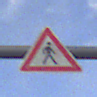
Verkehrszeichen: FussgaengerLinks
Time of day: MorningAfternoon
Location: Outdoor (Suburban)
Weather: PartlyCloudy
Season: NotSpecified
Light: Natural